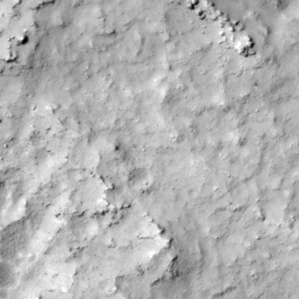
Label: non_frost